Interaction volume radius: 5 \u00c5
Interaction volume height: 20 \u00c5
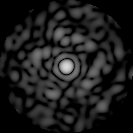
Disorder parameter: 0.8498